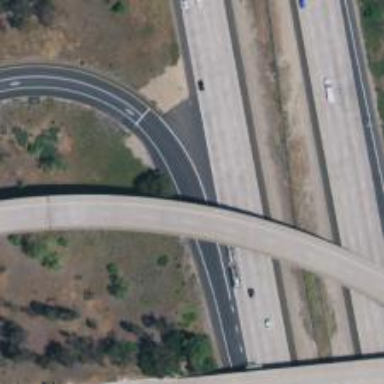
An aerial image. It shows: Motorway link.